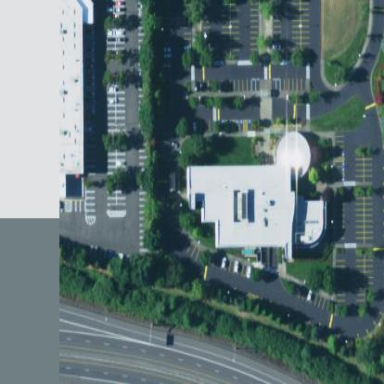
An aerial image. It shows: Office building.